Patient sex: F
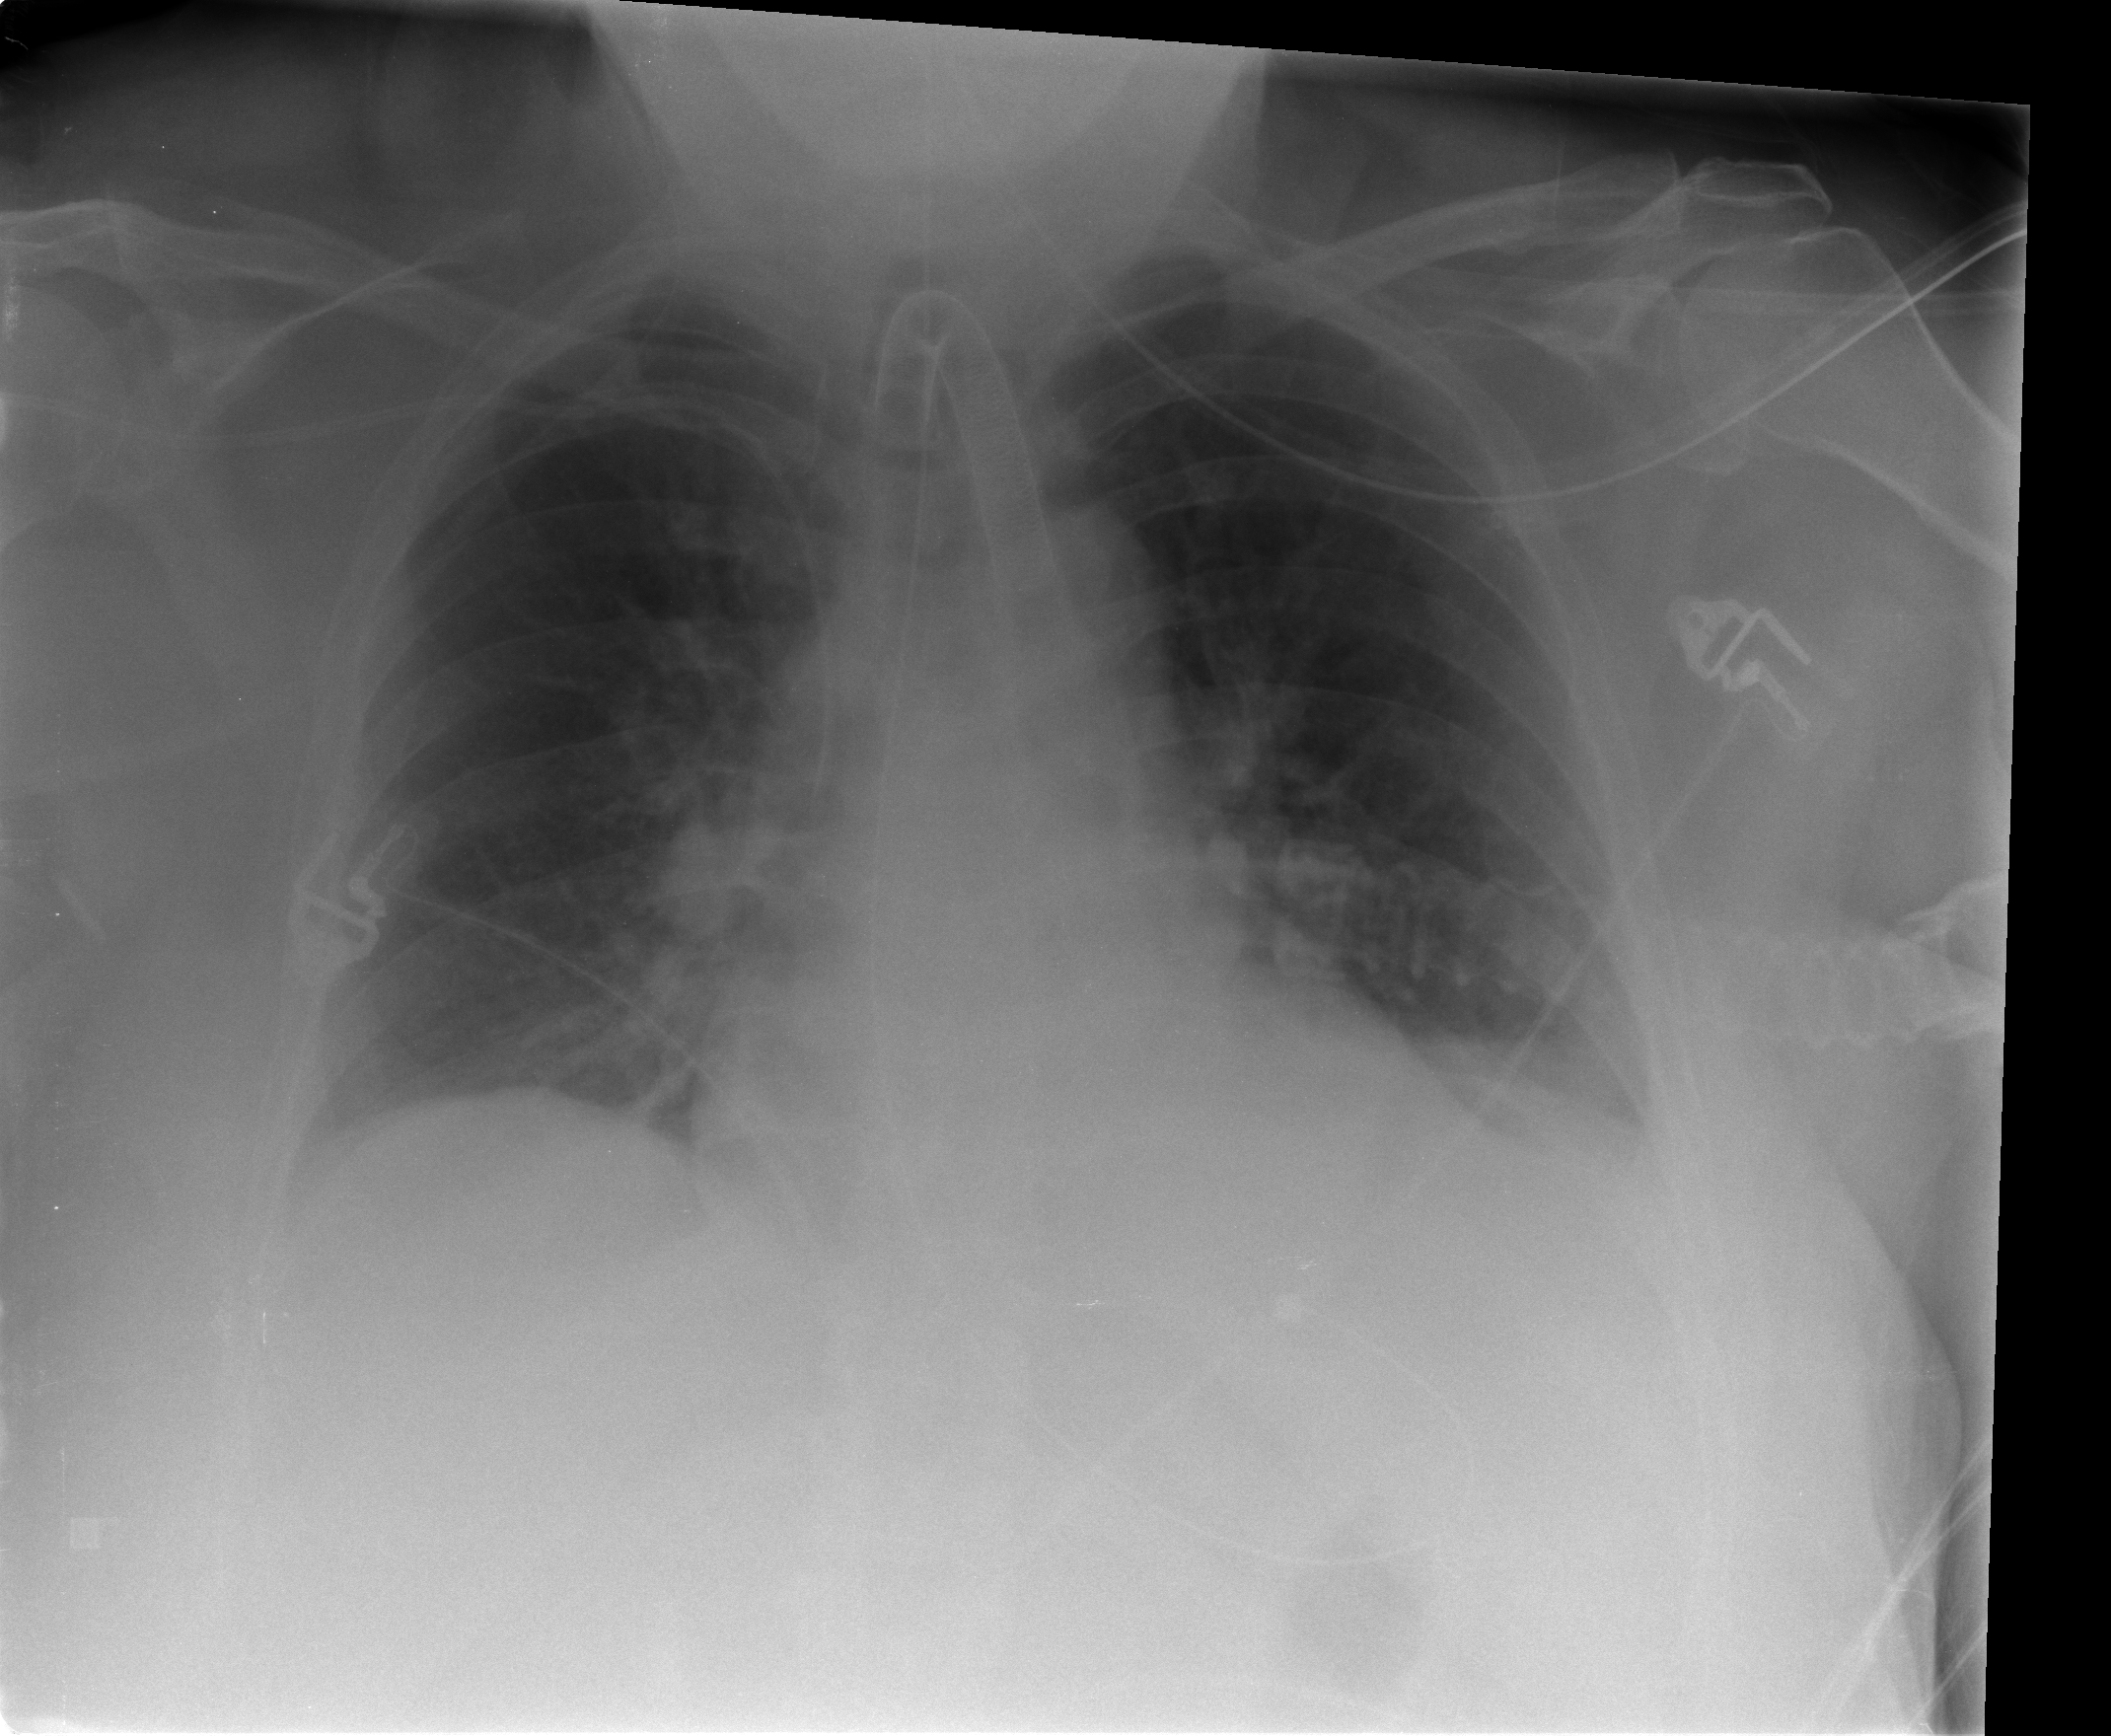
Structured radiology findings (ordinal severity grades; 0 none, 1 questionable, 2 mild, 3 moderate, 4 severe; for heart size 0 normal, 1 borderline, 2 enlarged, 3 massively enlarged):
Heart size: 0
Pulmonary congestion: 0
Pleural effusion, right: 0
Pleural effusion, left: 2
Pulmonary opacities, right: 0
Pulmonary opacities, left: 0
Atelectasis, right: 2
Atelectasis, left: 2